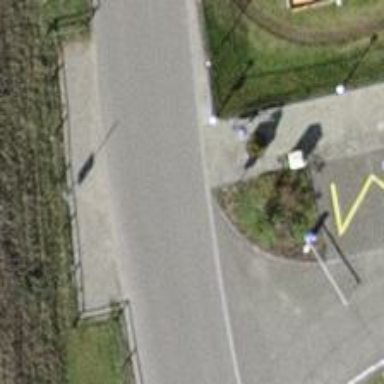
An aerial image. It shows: Bus stop with platform for public transport.